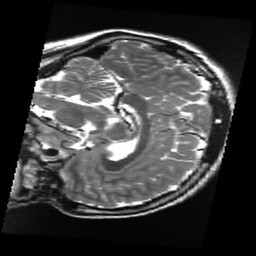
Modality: T2w
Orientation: sagittal
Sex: female
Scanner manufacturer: ge
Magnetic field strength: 3 T
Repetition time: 5 s
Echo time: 0.1019 s